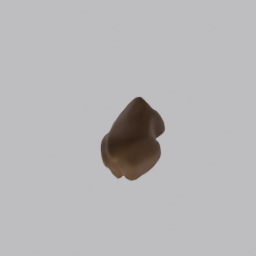
Label: people